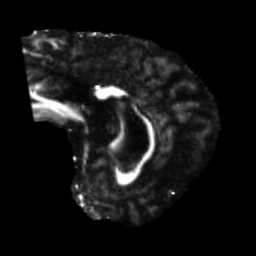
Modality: FA
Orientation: sagittal
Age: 58
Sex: male
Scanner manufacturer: siemens
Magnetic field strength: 3 T
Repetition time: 5.47 s
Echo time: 0.0854 s